Question: I am trying to create a simple ray tracer. I have a perspective view which shows the rays visibly for debugging purposes.
In my example screenshot below I have a single white sphere to be raytraced and a green sphere representing the eye.
Rays are drawn as lines with
If a ray misses the sphere it is given color
in my initialization code I have the following:
You can see in the screen shot that for some reason, the rays passing between the perspective view point and the sphere are being color blended with the axis line behind the sphere, rather than with the sphere itself.
Here is a screenshot:

Can anyone explain what I am doing wrong here?
Thanks!!
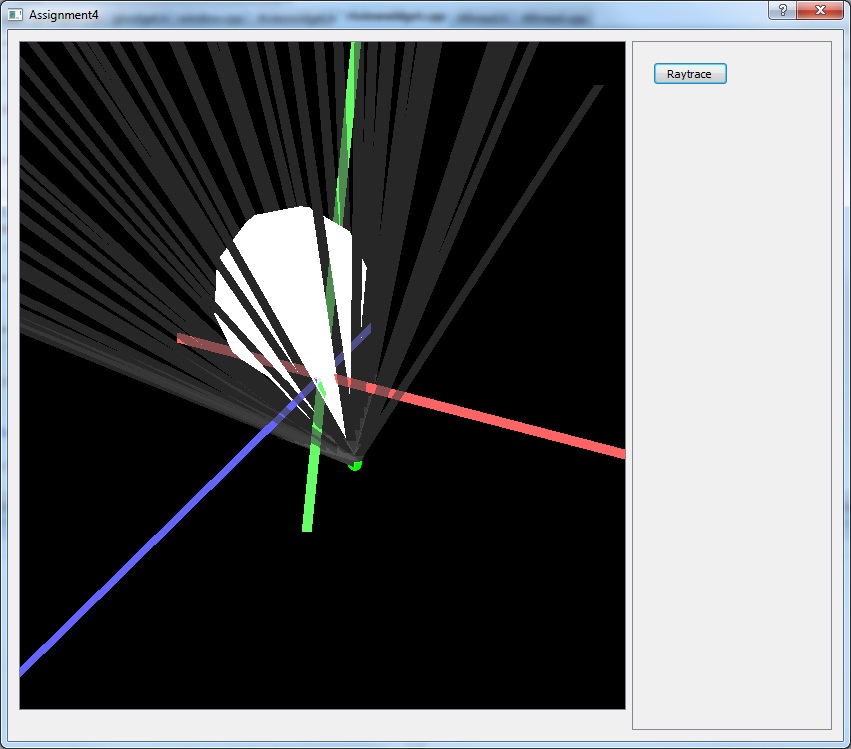
Answer: Is it a possibility you cast those rays before you draw the sphere?
Then if Z-buffer is enabled, the sphere's fragments simply won't be rendered, as those parts of rays are closer. When you are drawing something semi-transparent (using blending), you should watch the order you draw things carefully.
In fact I think you cannot use Z-buffer in any sensible way together with ray-tracing process. You'll have to track Z-order manually. While we are at it OpenGL might not be the best API to visualize ray-tracing process. (It will do so possibly much slower than pure software ray-tracer)